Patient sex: M
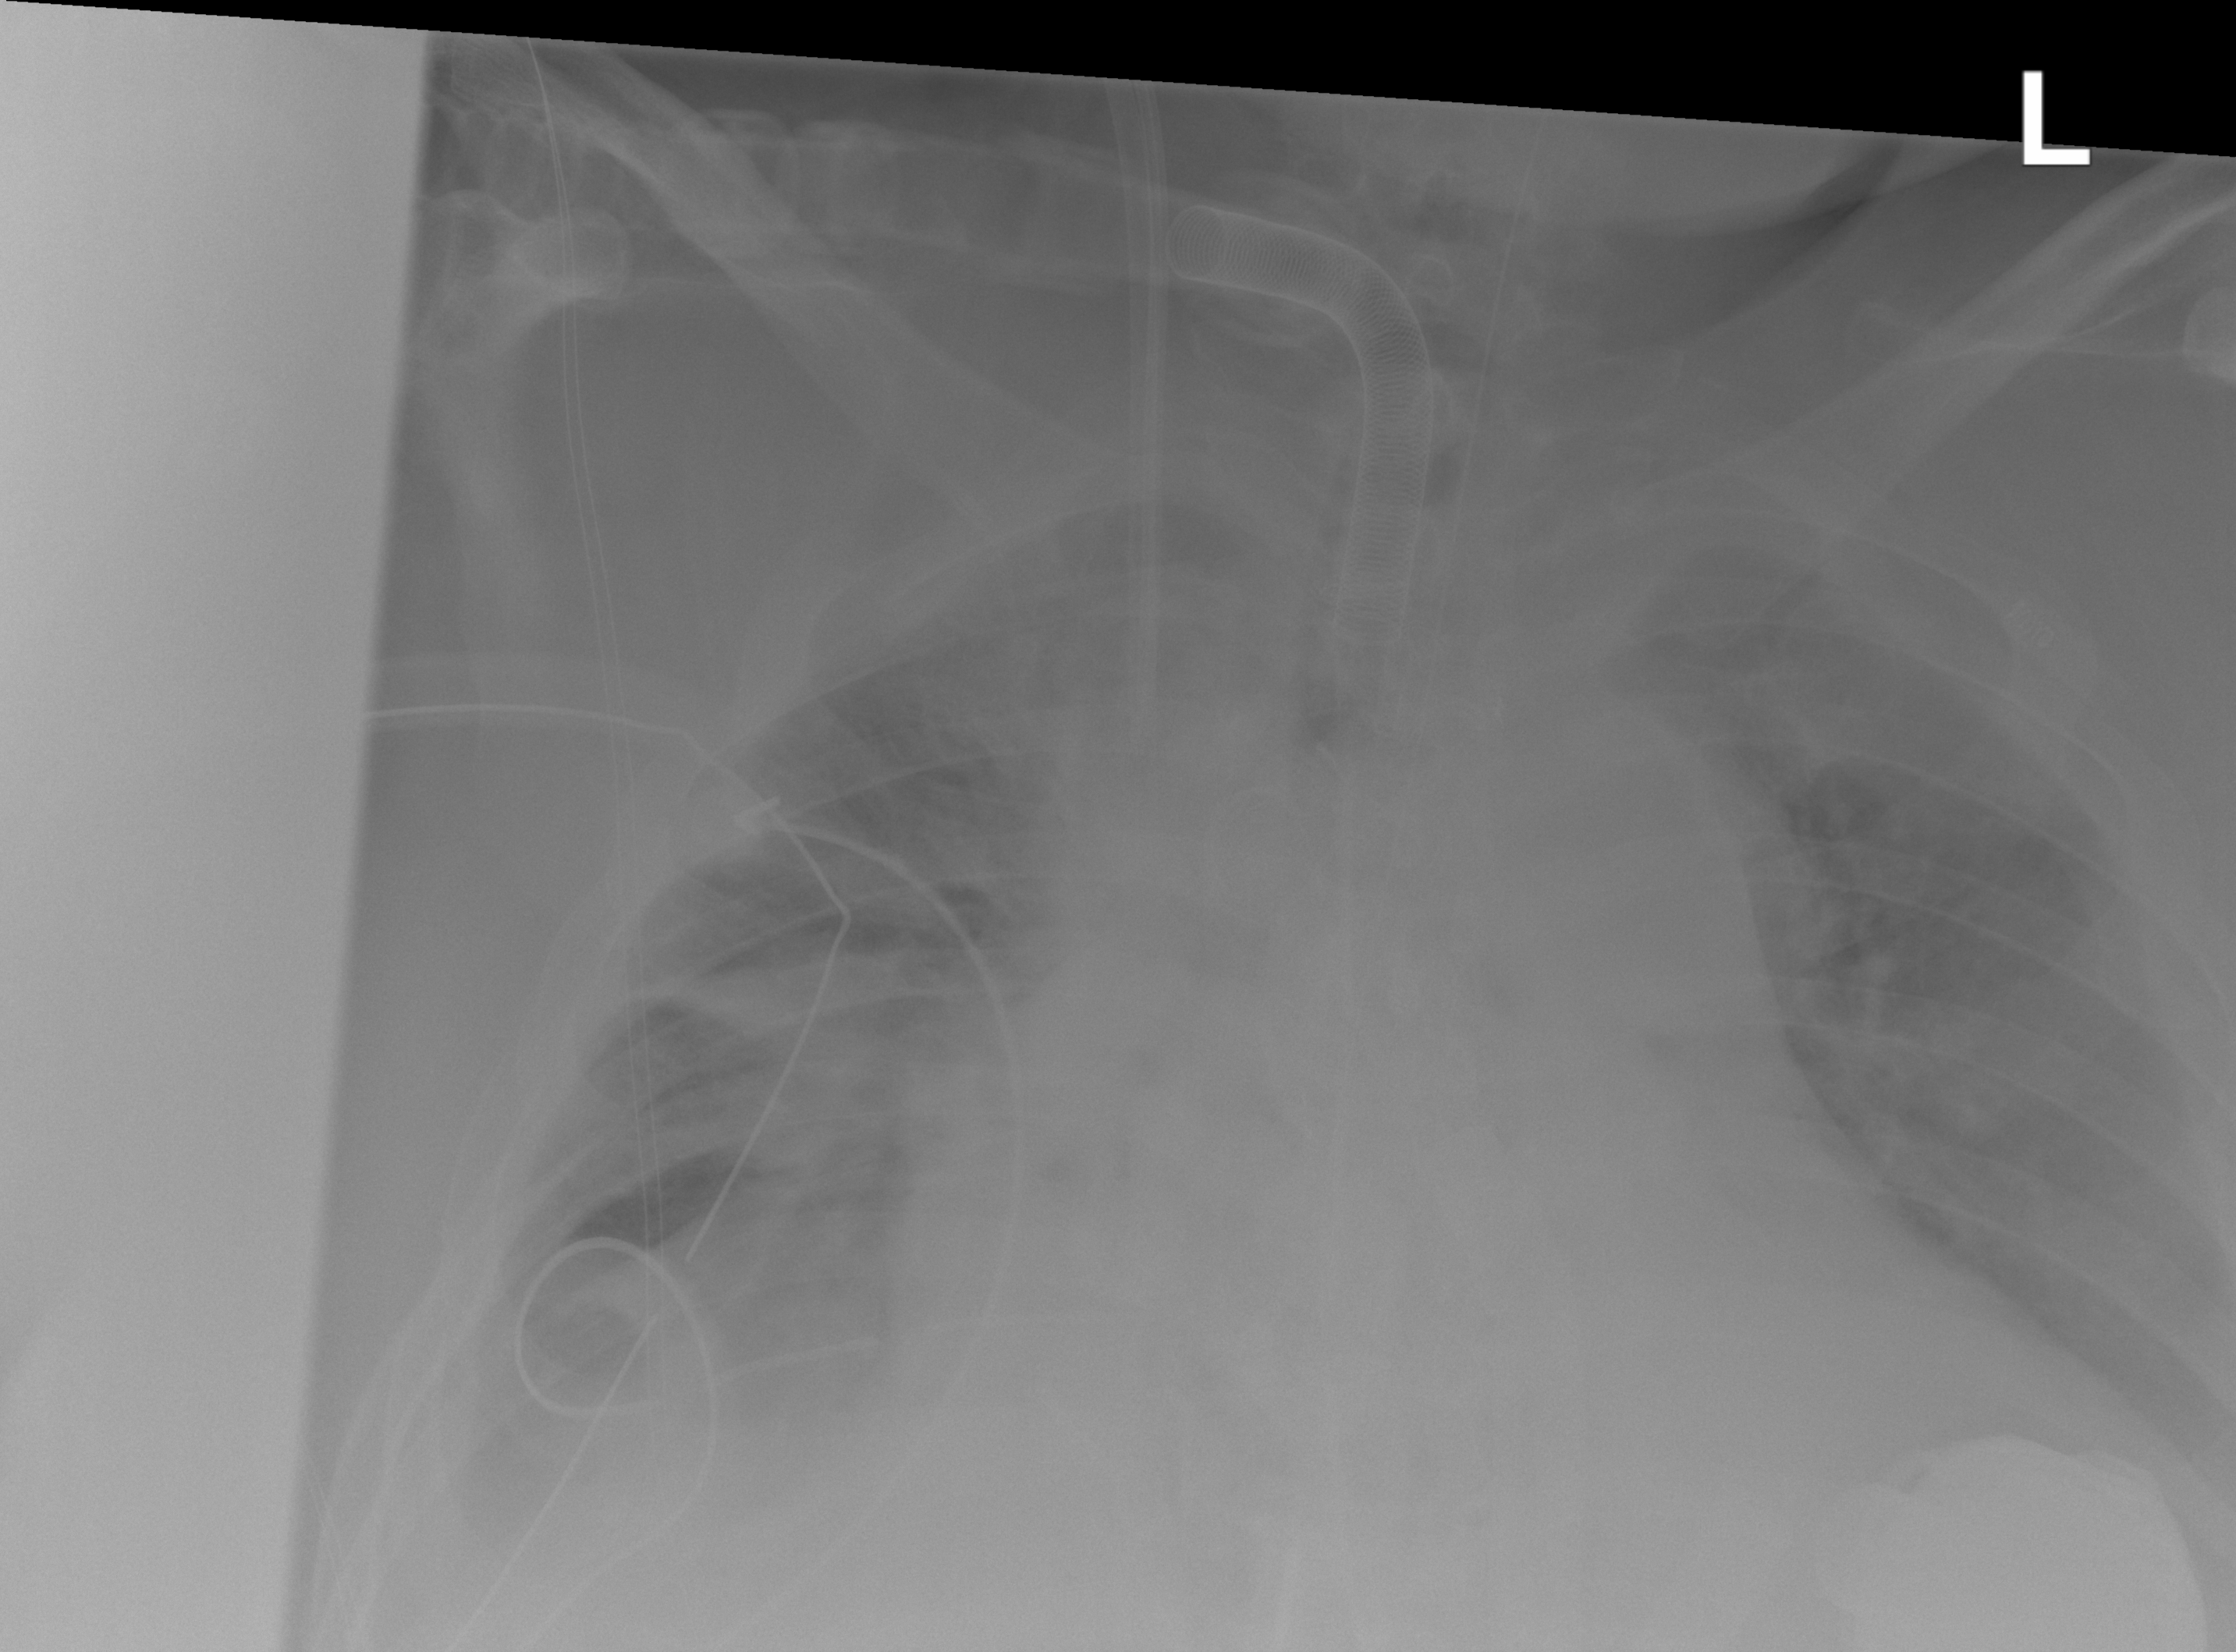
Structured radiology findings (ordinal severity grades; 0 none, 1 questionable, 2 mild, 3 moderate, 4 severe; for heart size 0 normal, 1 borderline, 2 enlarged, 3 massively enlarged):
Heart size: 2
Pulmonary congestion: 3
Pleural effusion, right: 2
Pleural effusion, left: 0
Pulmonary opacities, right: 2
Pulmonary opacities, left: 0
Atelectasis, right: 2
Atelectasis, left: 0